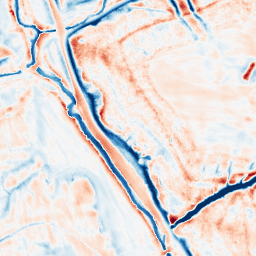
Category: edge_preserving
Decomposition family: bilateral
Decomposition parameters: d: 21
sigma_color: 25
sigma_space: 50
Upsampling method: quartic
Upsampling parameters: scale: 2
Upsampling scale: 2